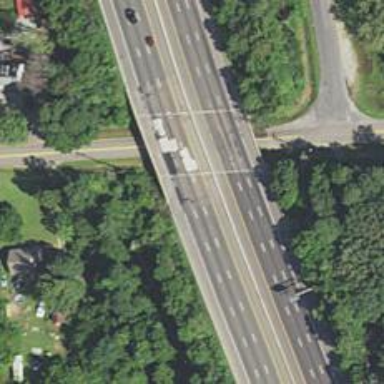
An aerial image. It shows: Motorway bridge.